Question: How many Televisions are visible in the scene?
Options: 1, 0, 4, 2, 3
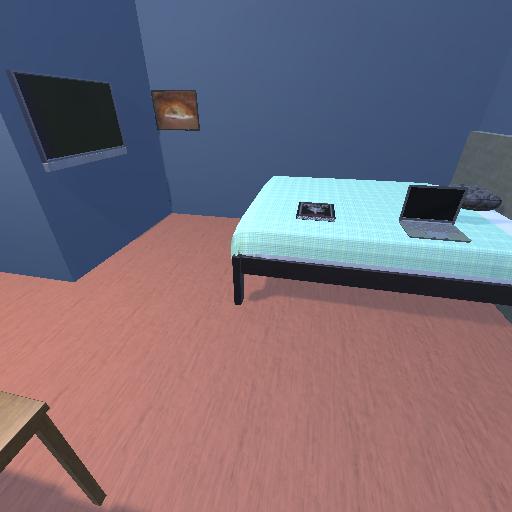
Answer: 1